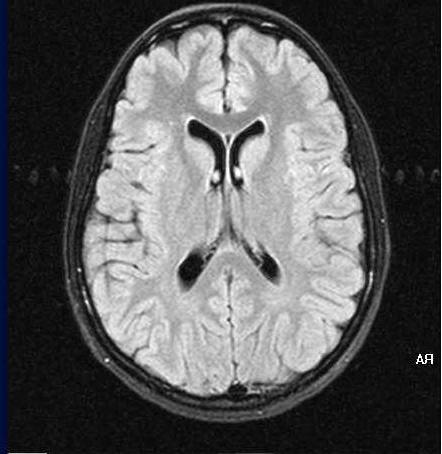
Label: notumor